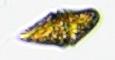
Label: Akashiwo